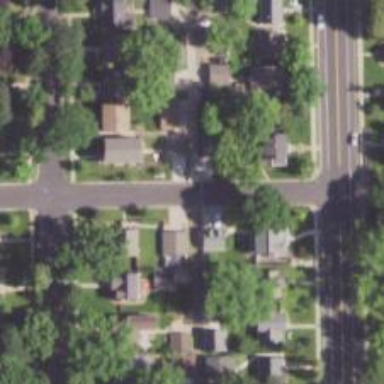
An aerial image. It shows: Alley classified as service road.